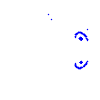
Particle: pion